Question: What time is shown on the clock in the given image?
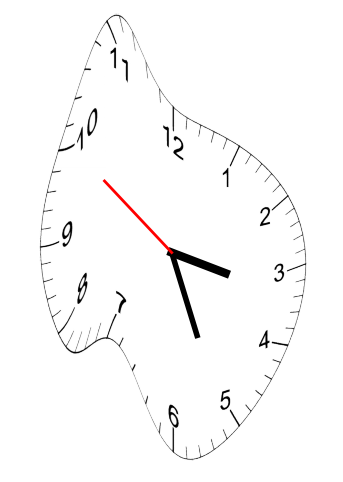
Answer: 03:25:50